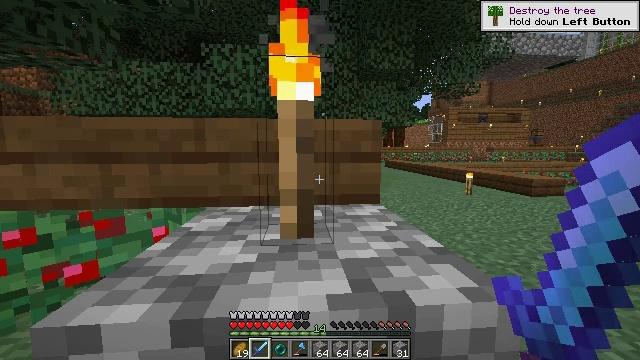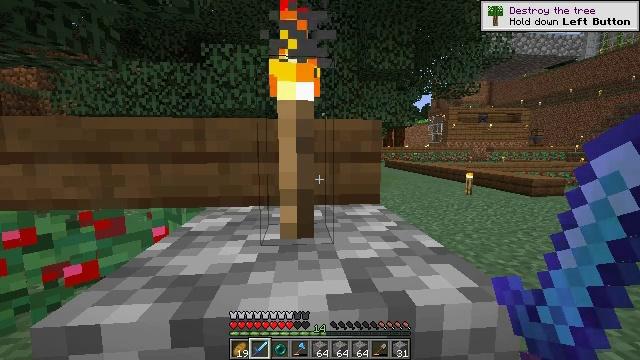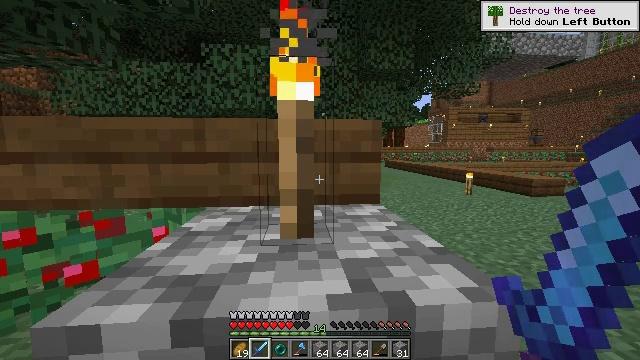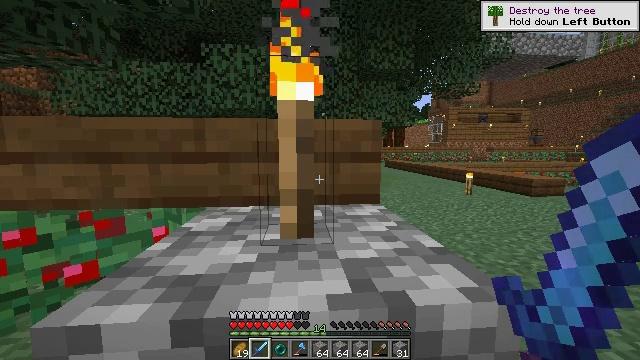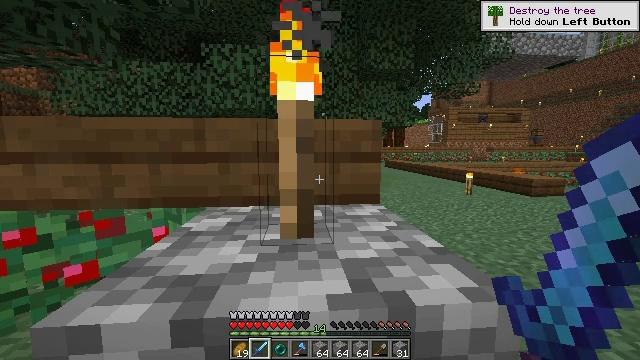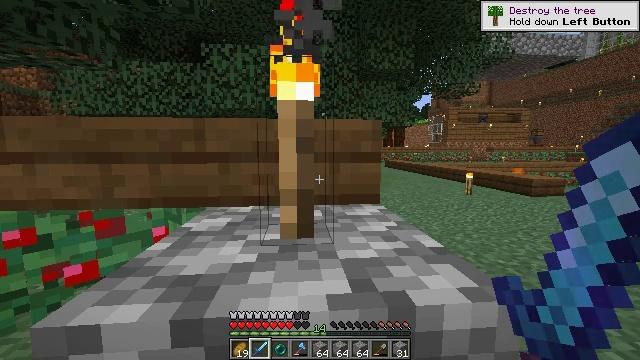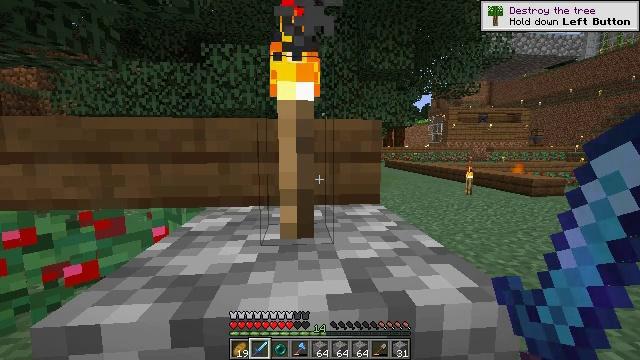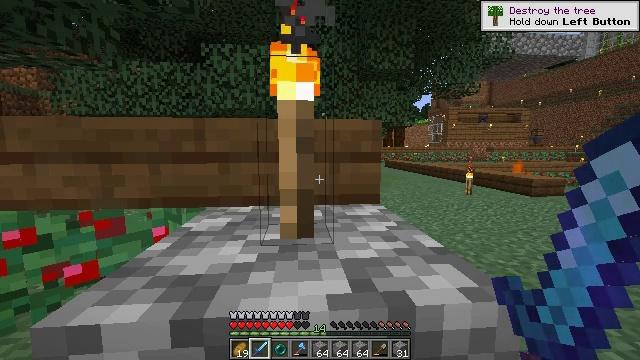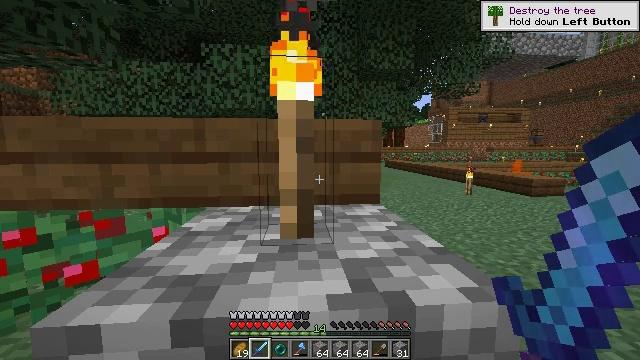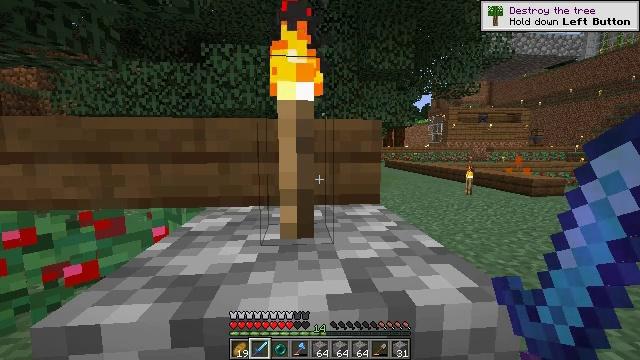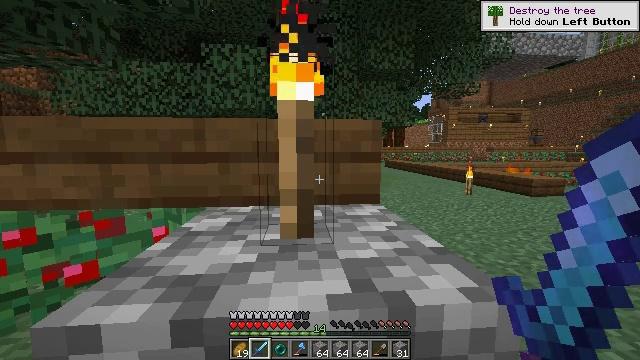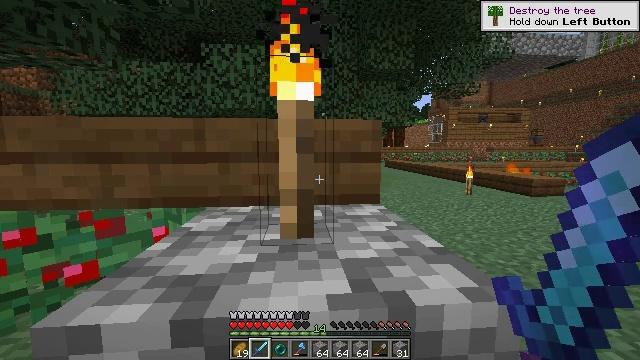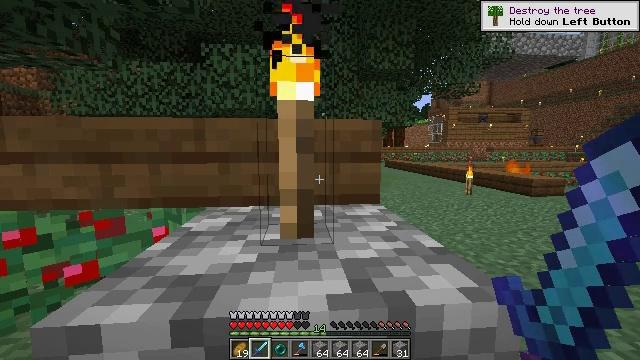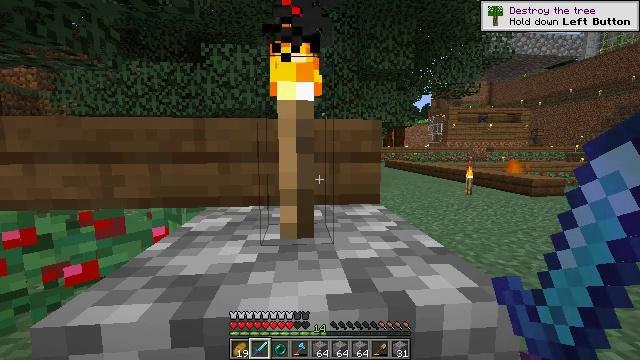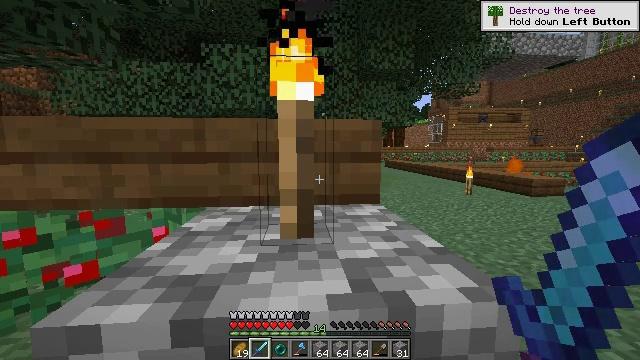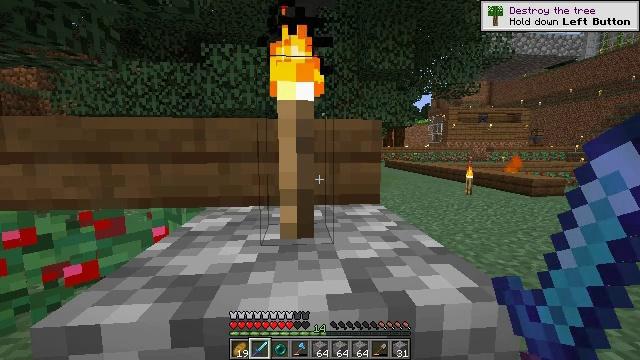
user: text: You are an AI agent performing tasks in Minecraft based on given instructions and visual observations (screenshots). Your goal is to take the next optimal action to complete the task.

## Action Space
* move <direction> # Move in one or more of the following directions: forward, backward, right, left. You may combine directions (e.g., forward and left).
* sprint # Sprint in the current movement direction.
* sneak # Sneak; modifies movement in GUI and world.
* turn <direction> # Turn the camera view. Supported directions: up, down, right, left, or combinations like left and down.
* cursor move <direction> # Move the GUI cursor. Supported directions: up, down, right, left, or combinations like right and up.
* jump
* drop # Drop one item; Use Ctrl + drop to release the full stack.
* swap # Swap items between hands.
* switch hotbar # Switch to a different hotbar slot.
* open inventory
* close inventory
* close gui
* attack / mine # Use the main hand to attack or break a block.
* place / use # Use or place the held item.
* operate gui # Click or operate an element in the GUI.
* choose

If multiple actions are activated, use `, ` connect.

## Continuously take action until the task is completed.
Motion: motion action
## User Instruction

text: Attack the torch to pick it up.
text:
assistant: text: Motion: no_op
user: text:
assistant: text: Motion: no_op
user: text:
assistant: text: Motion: no_op
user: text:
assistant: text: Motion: no_op
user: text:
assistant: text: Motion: no_op
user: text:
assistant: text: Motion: no_op
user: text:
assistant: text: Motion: no_op
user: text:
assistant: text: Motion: no_op
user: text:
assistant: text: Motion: no_op
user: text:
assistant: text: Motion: no_op
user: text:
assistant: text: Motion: no_op
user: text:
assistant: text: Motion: no_op
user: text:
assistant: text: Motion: no_op
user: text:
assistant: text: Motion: no_op
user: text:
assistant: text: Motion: no_op
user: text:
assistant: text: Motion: no_op
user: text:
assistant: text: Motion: no_op
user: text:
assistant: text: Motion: no_op
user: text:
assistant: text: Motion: no_op
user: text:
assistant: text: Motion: no_op
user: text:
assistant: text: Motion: no_op
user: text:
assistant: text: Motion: no_op
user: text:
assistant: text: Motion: no_op
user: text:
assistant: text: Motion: no_op
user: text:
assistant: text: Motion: no_op
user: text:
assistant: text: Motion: no_op
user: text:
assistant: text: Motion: no_op
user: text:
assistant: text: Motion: no_op
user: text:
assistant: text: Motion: no_op
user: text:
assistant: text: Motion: no_op